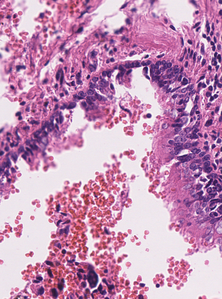
Tumor epithelial tissue: yes
Tumor-associated stroma tissue: yes
Normal tissue: no